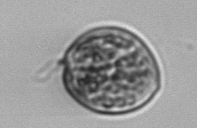
Label: Prorocentrum